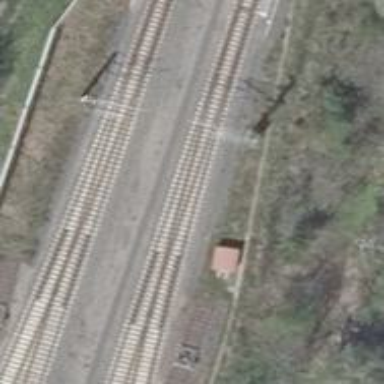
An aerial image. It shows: Milestone along the railway track with catenary mast.